Question: I want to highlight parts of text displayed in a 'JavaFX' 'TableView'. Till now i'm using 'Text' objects in 'TextFlow' objects. To highlight specific parts in a text i am using tags to cut the text in parts ('javafx.scene.text' objects) to highlight or not to highlight with the following code.
'''
col3.setCellValueFactory(new PropertyValueFactory<RegexMatch, String>("text"));
col3.setCellFactory(new Callback<TableColumn, TableCell>() {
@Override
public TableCell call(TableColumn param) {
TableCell cell = new TableCell() {
@Override
protected void updateItem(Object text, boolean empty) {
if (text != null && text instanceof String) {
String str = (String) text;
TextFlow flow = new TextFlow();
if (txtSearchField.getText().length() > 3 && str.contains(HIGHLIGHT_START)) {
// Something to highlight
flow.getChildren().clear();
while (str.contains(HIGHLIGHT_START)) {
// First part
Text starttext = new Text(str.substring(0, str.indexOf(HIGHLIGHT_START)));
starttext.setWrappingWidth(Double.MAX_VALUE);
flow.getChildren().add(starttext);
str = str.substring(str.indexOf(HIGHLIGHT_START) + HIGHLIGHT_START.length(), str.length());
// Part to highlight
Text highlightedText = new Text(str.substring(0, str.indexOf(HIGHLIGHT_END)));
highlightedText.setStyle("-fx-text-background-color: yellow;");
highlightedText.setFill(Color.BLUE);
highlightedText.setWrappingWidth(Double.MAX_VALUE);
flow.getChildren().add(highlightedText);
// Last part
str = str.substring(str.indexOf(HIGHLIGHT_END) + HIGHLIGHT_END.length(), str.length());
if (!str.contains(HIGHLIGHT_START)) {
Text endtext = new Text(str);
endtext.setWrappingWidth(Double.MAX_VALUE);
flow.getChildren().add(endtext);
}
}
}else if (txtSearchField.getText().length() < 1) {
// Remove former highlightings and show simple text
str = str.replaceAll(HIGHLIGHT_START, "");
str = str.replaceAll(HIGHLIGHT_END, "");
flow.getChildren().clear();
Text textModule = new Text(str);
textModule.setWrappingWidth(Double.MAX_VALUE);
flow.getChildren().add(textModule);
} else {
// show simple text
flow.getChildren().clear();
Text textModule = new Text(str);
textModule.setWrappingWidth(Double.MAX_VALUE);
flow.getChildren().add(textModule);
}
flow.setPrefHeight(bigIcons ? BIG_SIZE : SMALL_SIZE);
setGraphic(flow);
}
}
};
return cell;
}
});
'''
Unfortunately the background highlighting does not work and i have strange linebreaks as shown in the picture. The text does not contain any linebreaks.

(Sorry for the picture quality, its a real screenshot :))
Any help is appreciated.
As @eckig suggested, using multiple 'Labels' in a 'HBox' is an good idea, because each 'Label' can have its own background color and you can use as much 'Labels' in line in a 'HBox' as needed:
'''
col3.setCellValueFactory(new PropertyValueFactory<RegexMatch, String("excerptLineTable"));
col3.setCellFactory(new Callback<TableColumn, TableCell>() {
@Override
public TableCell call(TableColumn param) {
TableCell cell = new TableCell() {
@Override
protected void updateItem(Object text, boolean empty) {
if (text != null && text instanceof String) {
HBox hbox = new HBox();
String str = (String) text;
if (txtSearchField.getText().length() > 3 && str.contains(HIGHLIGHT_START)) {
// Something to highlight
hbox.getChildren().clear();
while (str.contains(HIGHLIGHT_START)) {
// First part
Label label = new Label(str.substring(0, str.indexOf(HIGHLIGHT_START)));
hbox.getChildren().add(label);
str = str.substring(str.indexOf(HIGHLIGHT_START) + HIGHLIGHT_START.length(), str.length());
// Part to highlight
Label label2 = new Label(str.substring(0, str.indexOf(HIGHLIGHT_END)));
label2.setStyle("-fx-background-color: blue;");
hbox.getChildren().add(label2);
// Last part
str = str.substring(str.indexOf(HIGHLIGHT_END) + HIGHLIGHT_END.length(), str.length());
if (!str.contains(HIGHLIGHT_START)) {
Label label3 = new Label(str);
hbox.getChildren().add(label3);
}
}
} else if (txtSearchField.getText().length() < 1) {
// Remove former highlightings and show simple text
str = str.replaceAll(HIGHLIGHT_START, "");
str = str.replaceAll(HIGHLIGHT_END, "");
hbox.getChildren().clear();
Label label = new Label(str);
hbox.getChildren().add(label);
} else {
// show simple text
hbox.getChildren().clear();
Label label = new Label(str);
hbox.getChildren().add(label);
}
setGraphic(hbox);
}
}
};
return cell;
}
});
'''
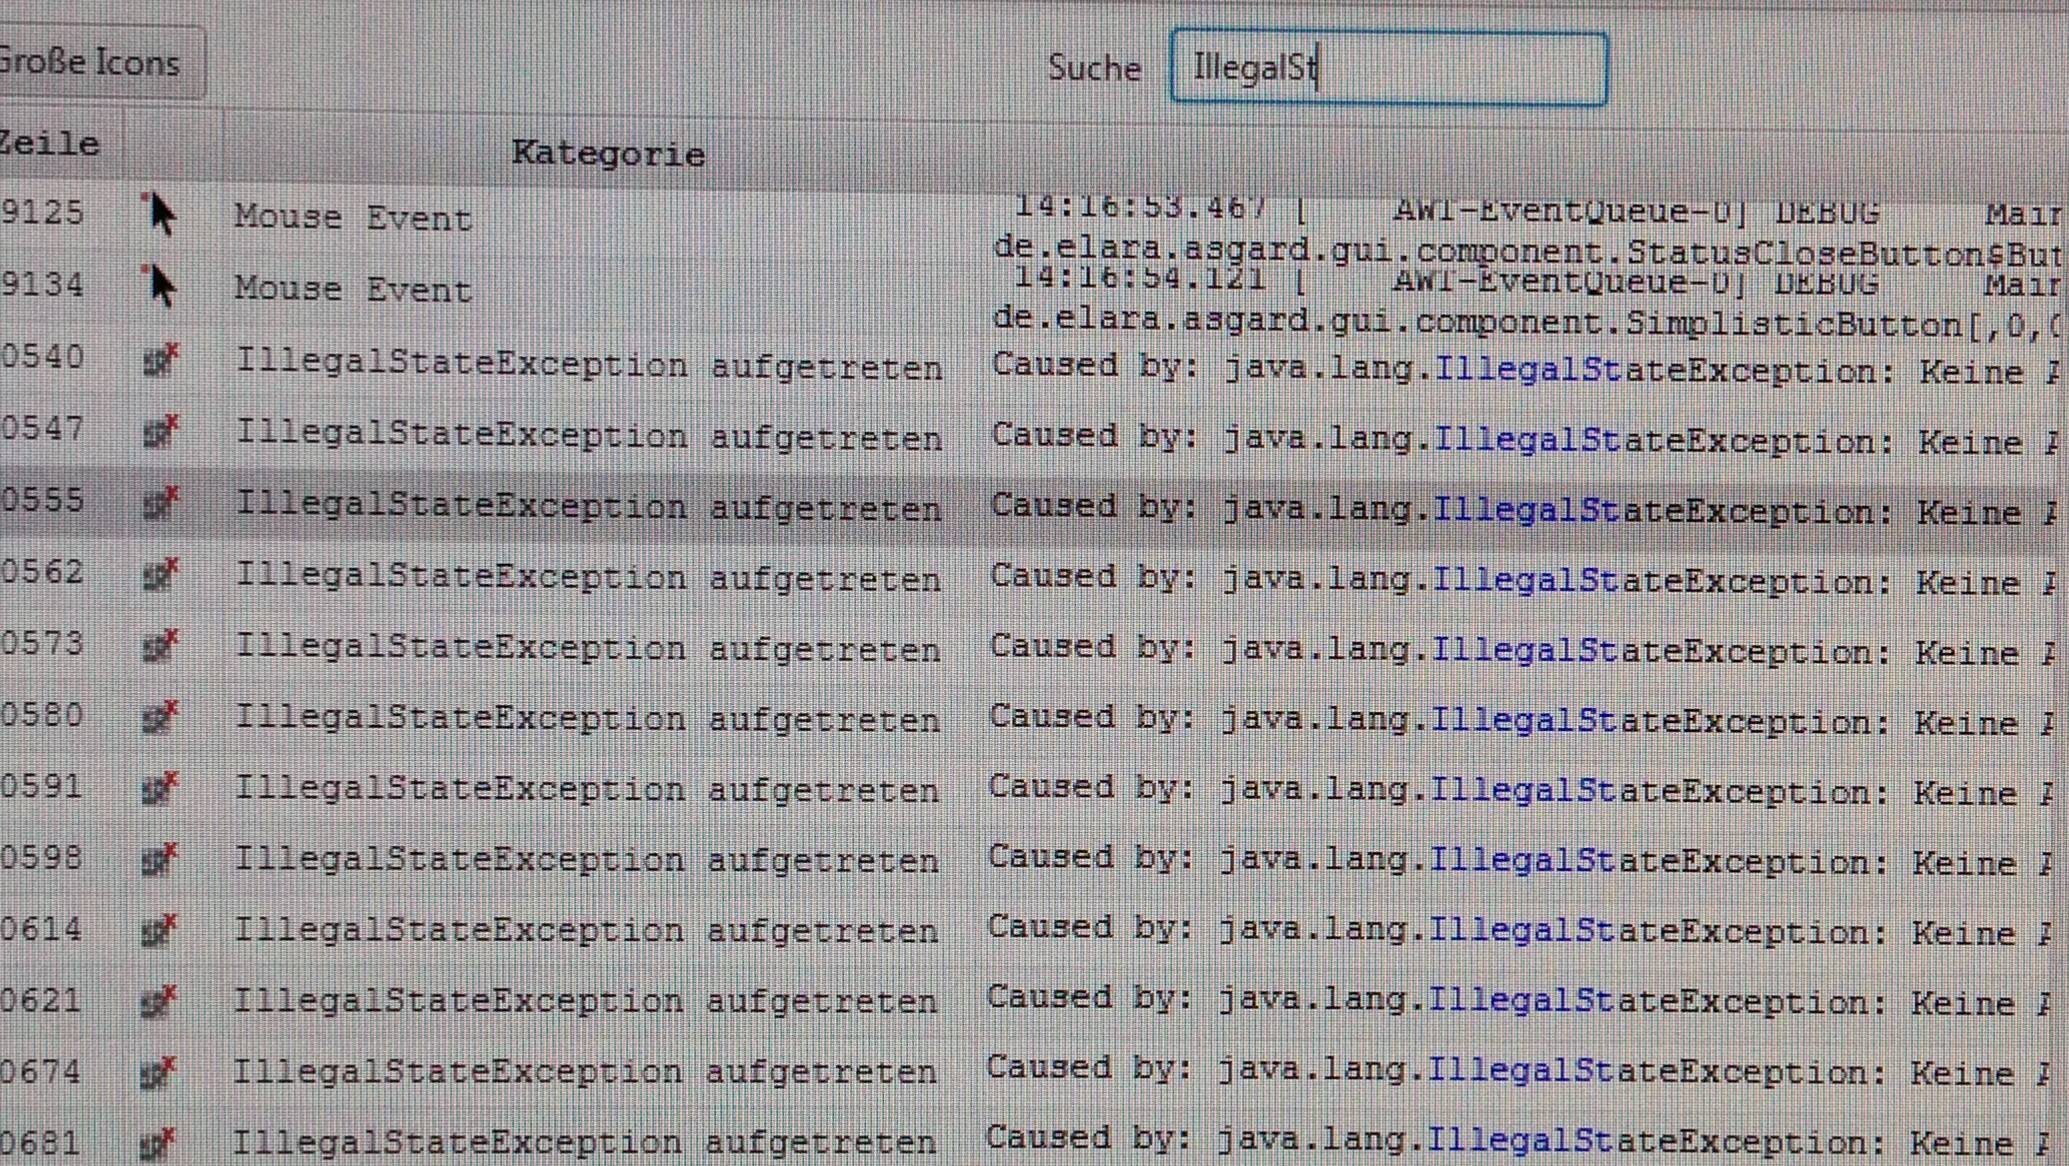
Answer: After double reading your problem I think we can resume this as follows:
- - -
Now you have two options:
1. Create a HBox and add Labels containg the text fragments. A Label extends Region and so may have a background color.
2. Use TextFlow and add Texts as text fragments. There you can "only" change the foreground color.
Ah and before I forget: To disable TextFlow text wrapping you must not call 'textModule.setWrappingWidth(Double.MAX_VALUE);' but instead 'textModule.setPrefWidth(Double.MAX_VALUE);'
And another hint: Try to recycle as much as possible. Recreating the whole TextFlow on each update is not really a good idea (instead store it as member variable in the cell).